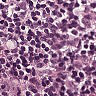
Metastatic tissue present: yes